Field crop: maize
Growth stage: 2
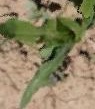
Species: maize